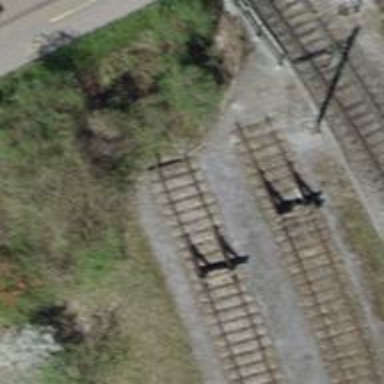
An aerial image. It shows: Railway buffer stop.